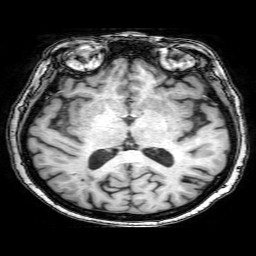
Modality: T1w
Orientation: coronal
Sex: female
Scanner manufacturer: philips
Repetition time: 0.008124 s
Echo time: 0.00371 s